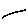
Label: line